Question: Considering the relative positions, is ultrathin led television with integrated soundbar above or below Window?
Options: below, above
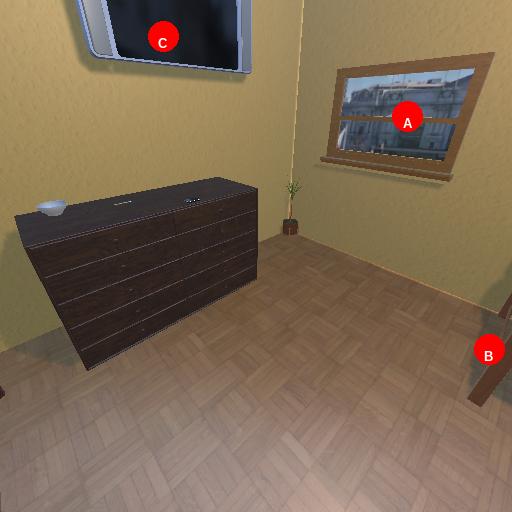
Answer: below